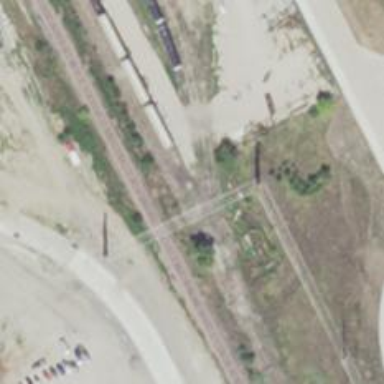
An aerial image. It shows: Railway yard used for servicing trains.